Question: Hi i want to make a custom city picker . The name of cities will come from api .
I want to show them as in the picture . The middle city will be picked when the search button is clicked . But i cant think of way to do it .
Any Help?

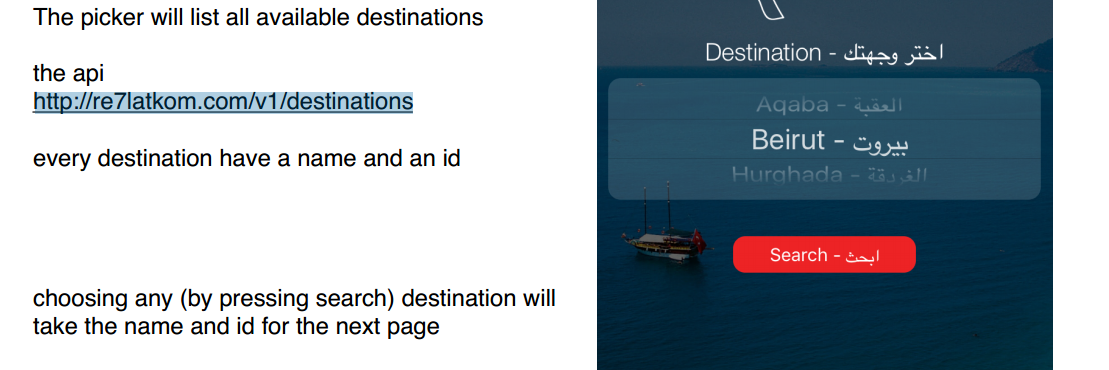
Answer: As weird as it may sound, you can use a numberpicker to display and select the countries:
'''
NumberPicker picker = new NumberPicker(this);
picker.setMinValue(0);
picker.setMaxValue(countries.length()-1);
picker.setDisplayedValues(countries);
'''
The countries variable is an array of strings.